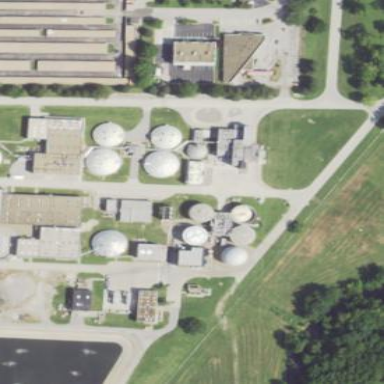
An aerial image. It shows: View of wastewater plant.